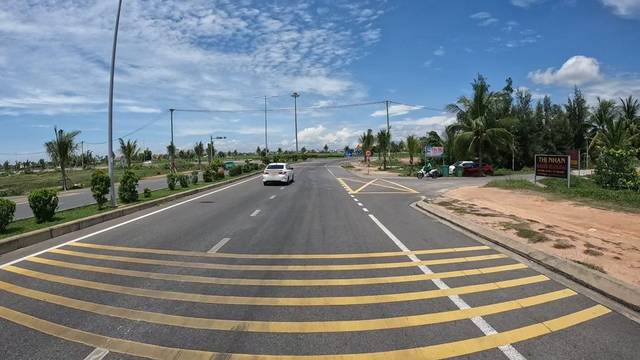
Region: Vietnam
Coordinates: 15.899, 108.351